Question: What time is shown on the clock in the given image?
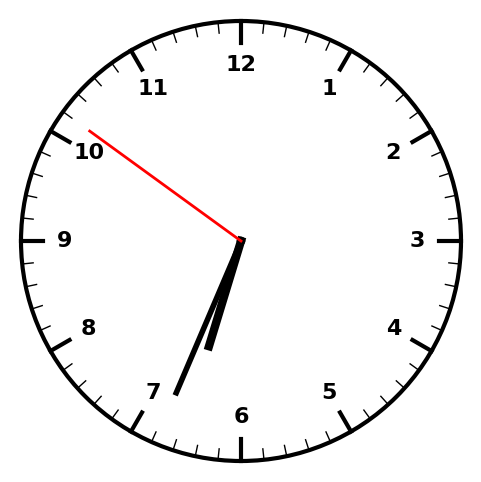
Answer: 06:33:51